Interaction volume radius: 10 \u00c5
Interaction volume height: 10 \u00c5
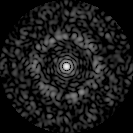
Disorder parameter: 0.818